Question: What is the result of this measurement?
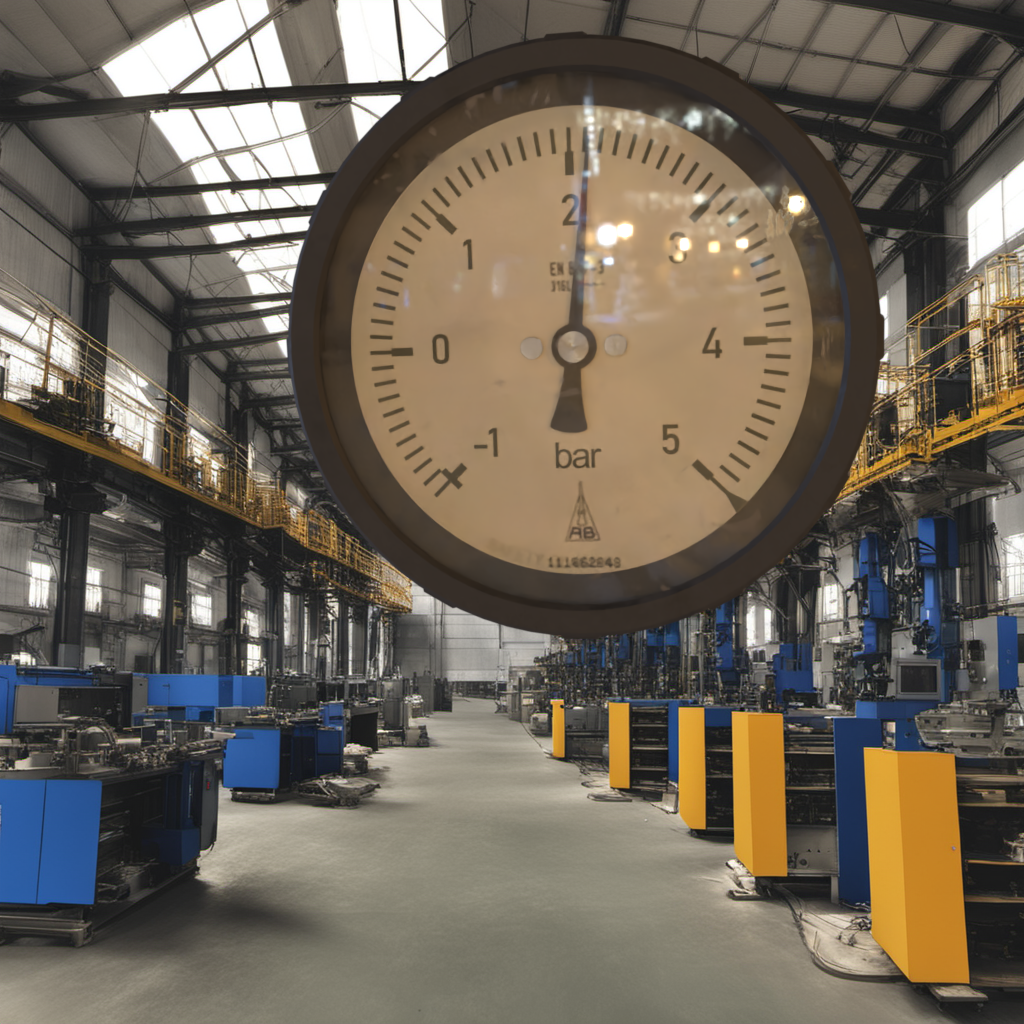
Answer: The result is 2.12
Question: What is the reading range of the measurement in the image?
Answer: The range is from -1 to 5
Question: What is the minimum and maximum value of this measurement?
Answer: The minimum value is -1 and the maximum value is 5